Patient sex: F
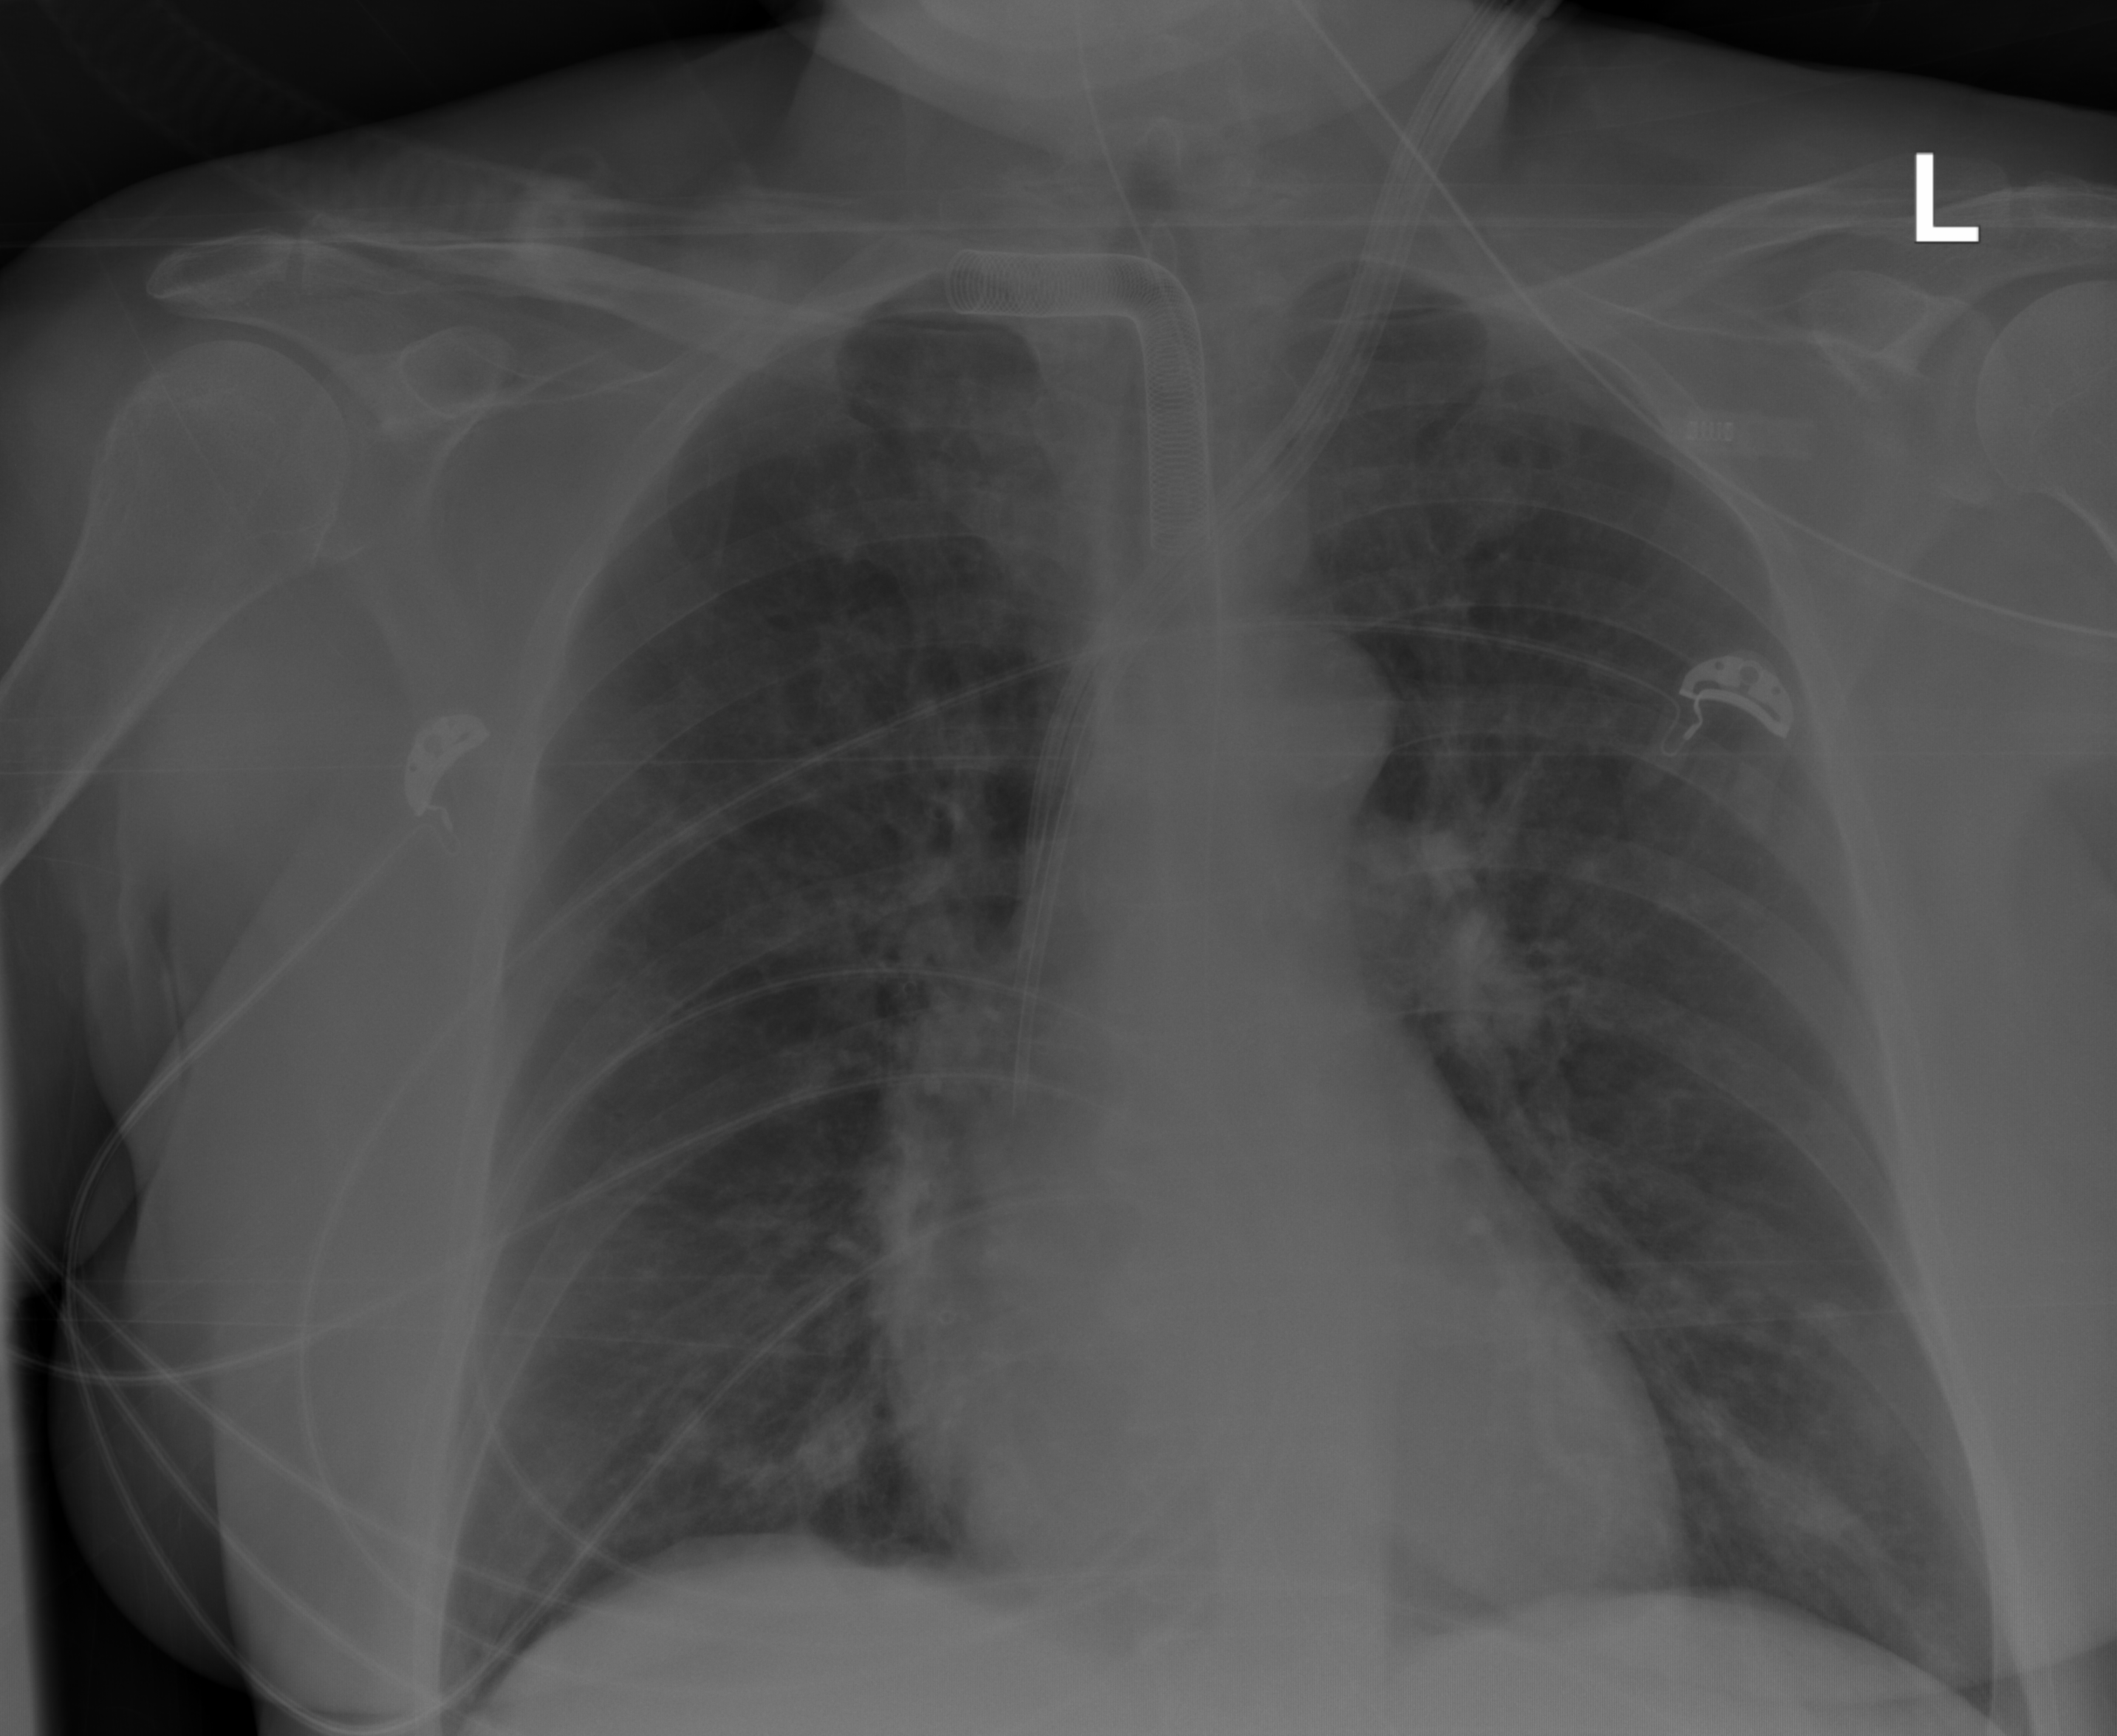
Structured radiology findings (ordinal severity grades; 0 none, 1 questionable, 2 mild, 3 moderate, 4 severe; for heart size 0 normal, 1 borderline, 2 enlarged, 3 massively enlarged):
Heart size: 0
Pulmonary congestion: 0
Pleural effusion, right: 0
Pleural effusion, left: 0
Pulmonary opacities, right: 0
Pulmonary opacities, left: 2
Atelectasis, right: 2
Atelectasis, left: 2